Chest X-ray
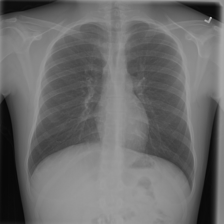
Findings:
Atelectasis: negative
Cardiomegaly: negative
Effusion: negative
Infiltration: positive
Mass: negative
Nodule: negative
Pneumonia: negative
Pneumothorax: negative
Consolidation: negative
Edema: negative
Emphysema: negative
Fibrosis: negative
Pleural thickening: negative
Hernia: negative